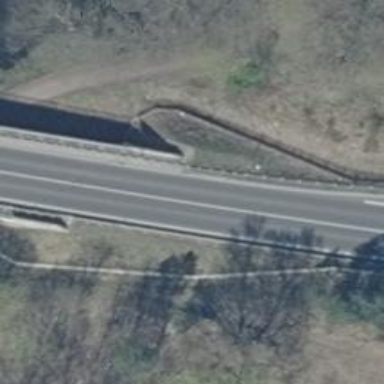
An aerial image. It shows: Asphalt motorway categorized as trunk road.